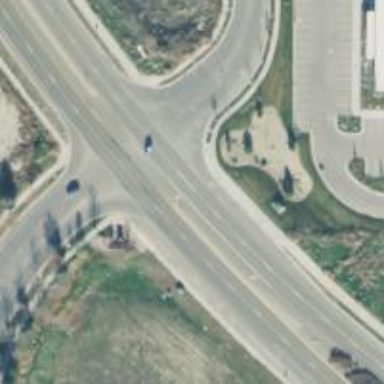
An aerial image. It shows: Crossing road.